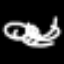
Label: squiggle